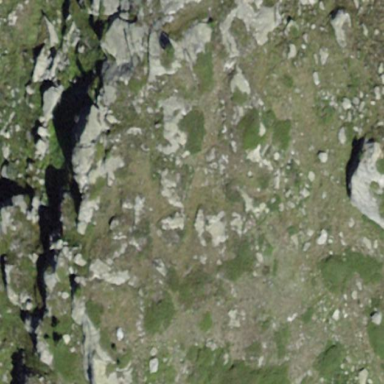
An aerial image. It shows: Landscape of bare rock.